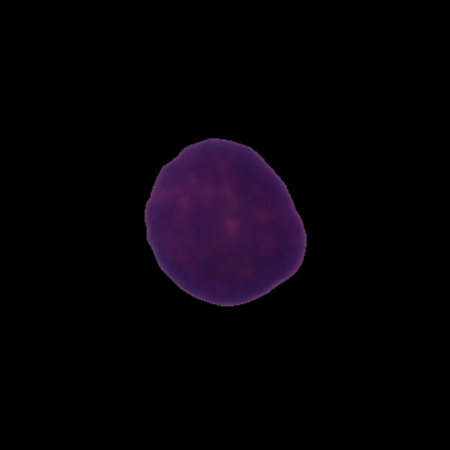
Label: healthy